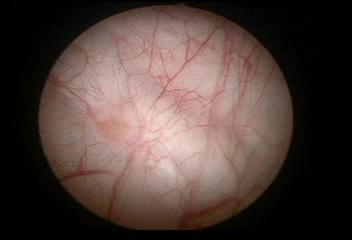
Modality: WLC
Class: Normal mucosa
Bladder cancer association: No